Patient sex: M
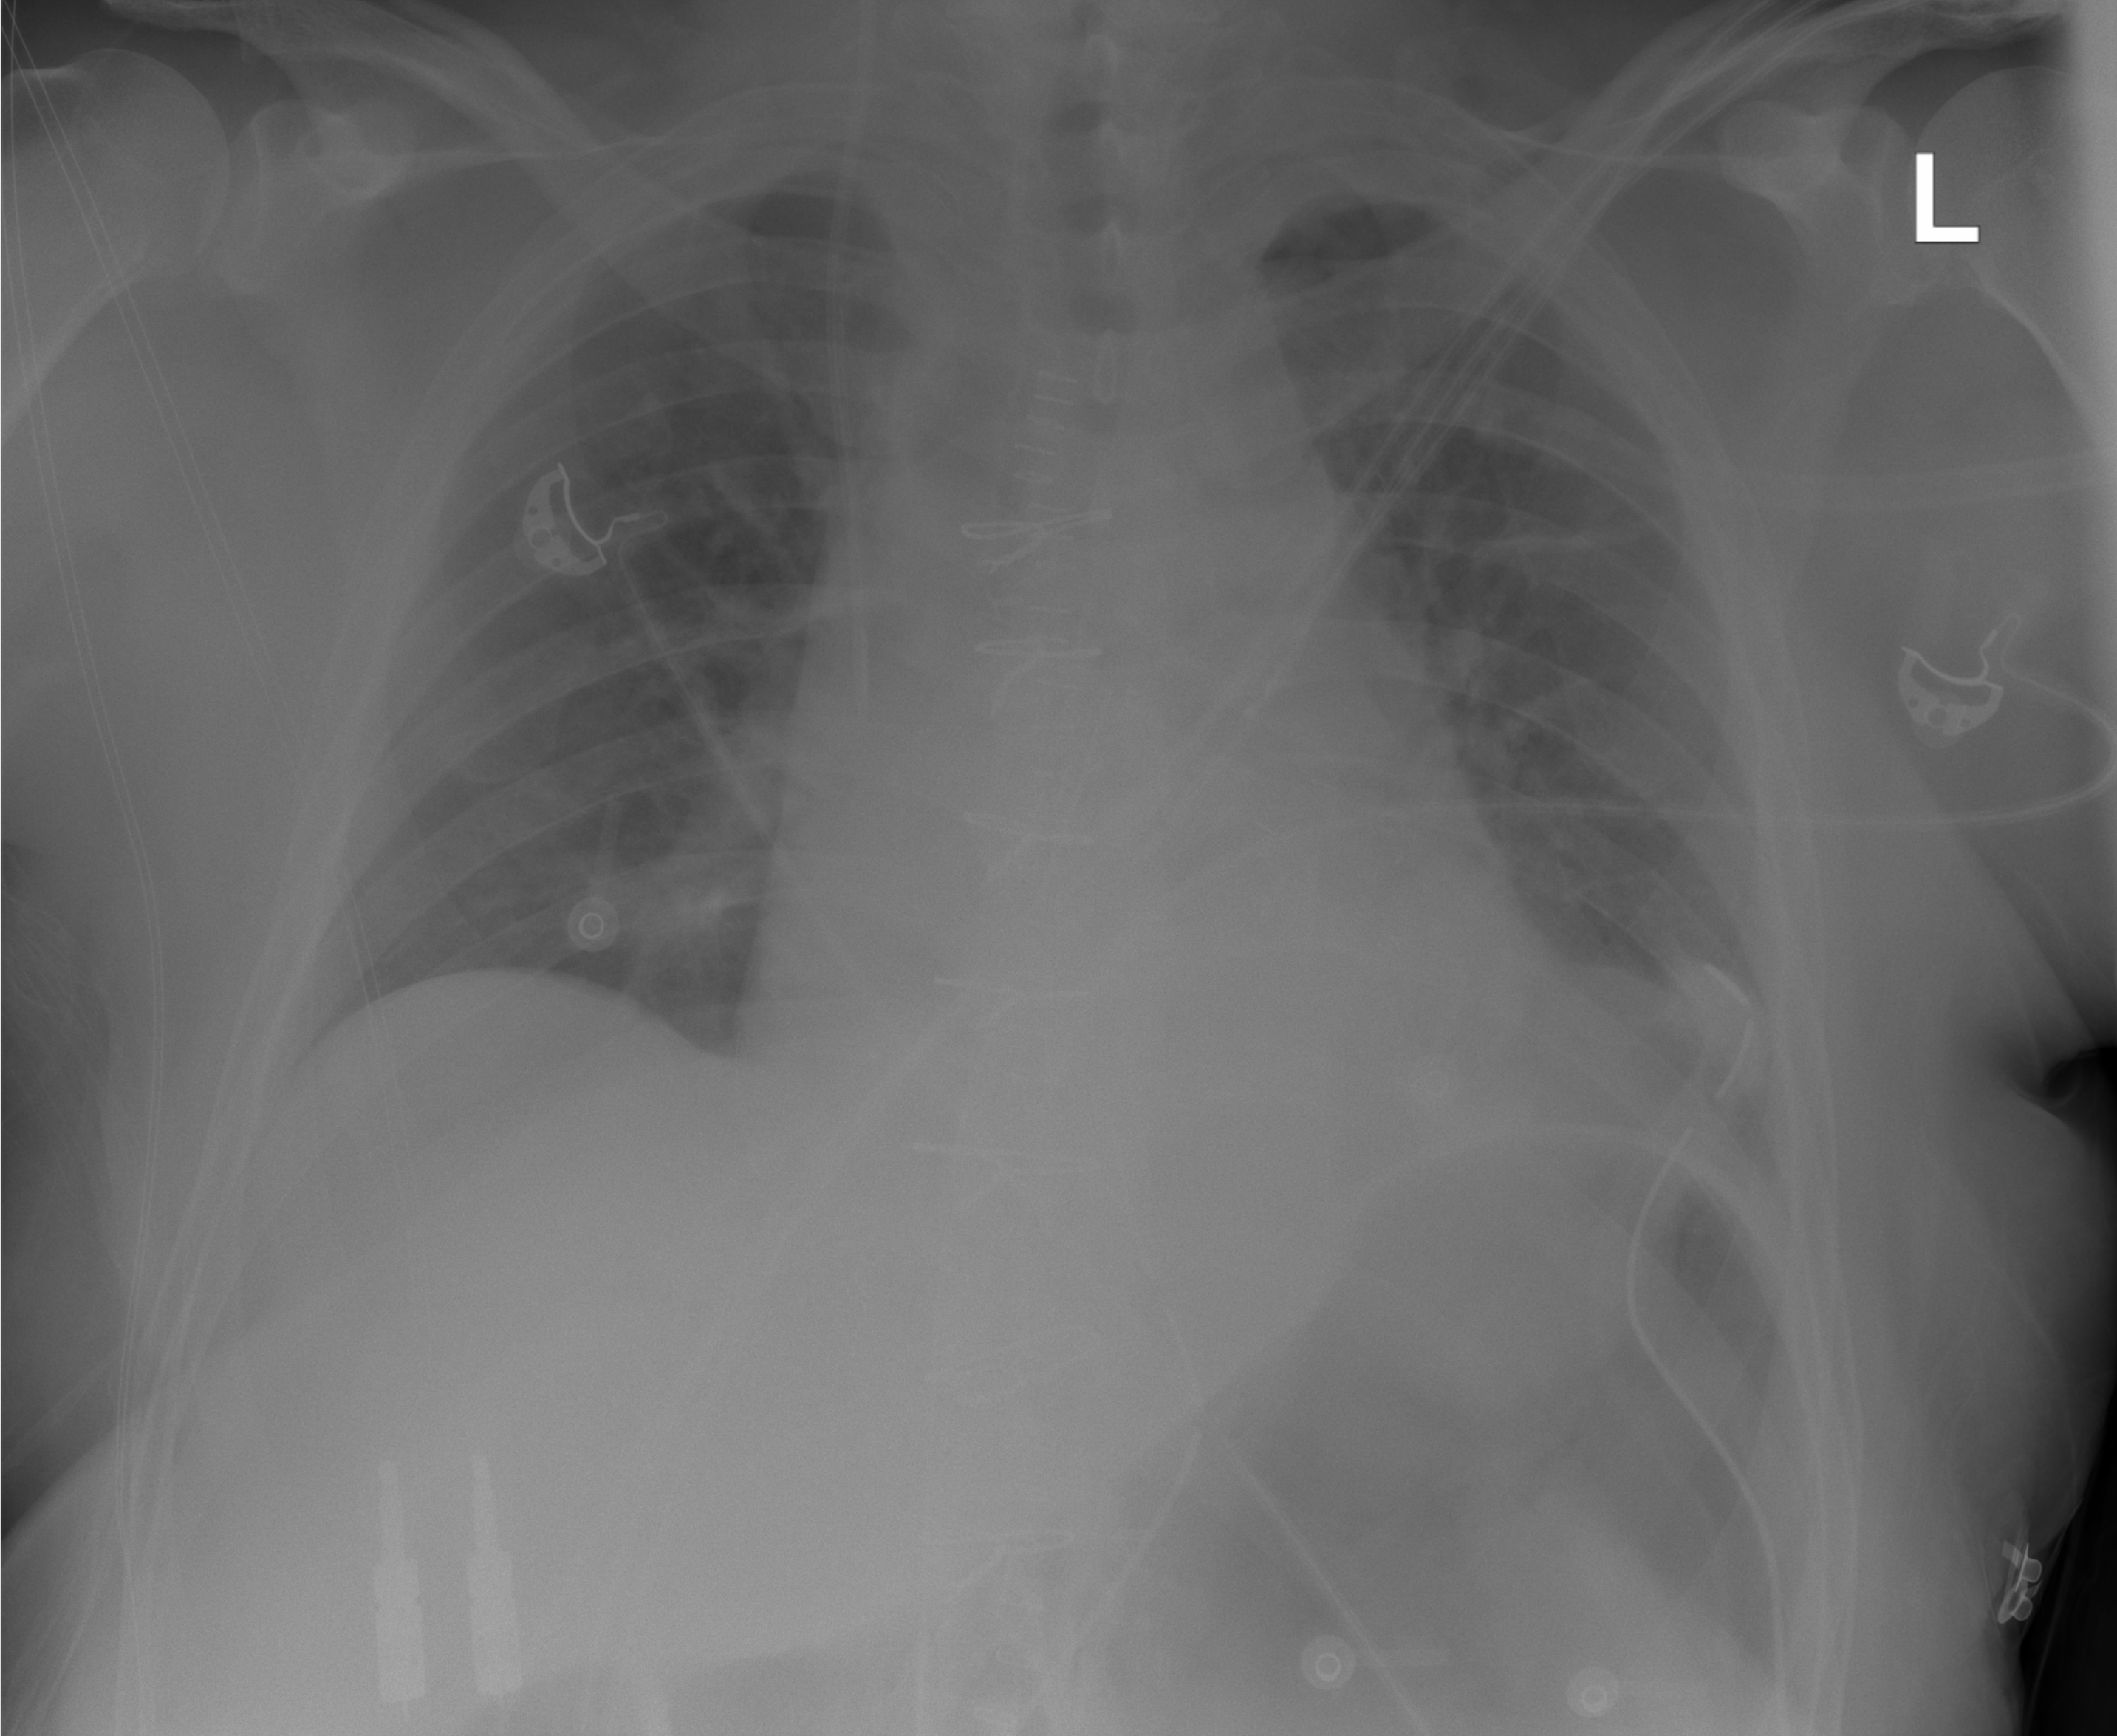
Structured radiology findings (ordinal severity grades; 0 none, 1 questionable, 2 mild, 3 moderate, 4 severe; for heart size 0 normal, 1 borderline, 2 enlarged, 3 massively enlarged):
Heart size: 2
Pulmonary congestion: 0
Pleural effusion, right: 0
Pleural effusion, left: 0
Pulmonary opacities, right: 0
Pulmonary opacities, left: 0
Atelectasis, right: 0
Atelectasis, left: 1